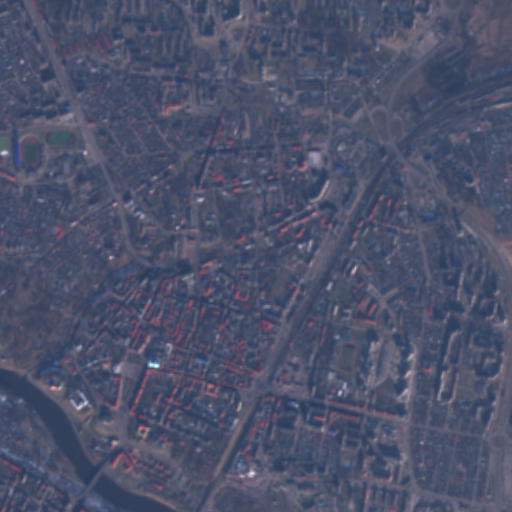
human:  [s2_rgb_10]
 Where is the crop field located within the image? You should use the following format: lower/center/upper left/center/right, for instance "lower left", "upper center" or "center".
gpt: The crop field is located in the upper right of the image.
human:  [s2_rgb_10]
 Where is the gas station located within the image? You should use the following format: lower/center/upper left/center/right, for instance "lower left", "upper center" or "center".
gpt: The gas station is located in the lower center of the image.
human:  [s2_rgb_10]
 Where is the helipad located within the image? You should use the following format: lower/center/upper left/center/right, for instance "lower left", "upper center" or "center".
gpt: The helipad is located in the center left of the image.
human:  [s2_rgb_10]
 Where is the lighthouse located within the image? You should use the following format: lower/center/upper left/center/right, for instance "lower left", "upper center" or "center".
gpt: The lighthouse is located in the lower left of the image.
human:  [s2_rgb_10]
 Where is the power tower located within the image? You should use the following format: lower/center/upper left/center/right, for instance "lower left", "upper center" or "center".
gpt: The power tower is located in the upper right of the image.
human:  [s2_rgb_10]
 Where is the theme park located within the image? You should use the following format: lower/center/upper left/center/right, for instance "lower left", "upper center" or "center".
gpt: The theme park is located in the center of the image.
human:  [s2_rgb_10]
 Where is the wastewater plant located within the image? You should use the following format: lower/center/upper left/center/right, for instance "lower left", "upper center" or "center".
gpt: The wastewater plant is located in the upper right of the image.
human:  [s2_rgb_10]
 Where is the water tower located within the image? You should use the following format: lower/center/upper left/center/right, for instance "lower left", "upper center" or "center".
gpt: The water tower is located in the upper center of the image.
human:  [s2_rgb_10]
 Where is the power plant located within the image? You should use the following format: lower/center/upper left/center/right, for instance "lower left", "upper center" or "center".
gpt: There is no power plant in the image.